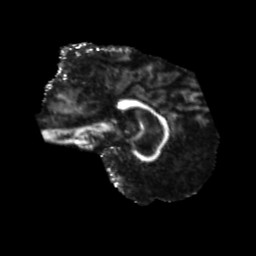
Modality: FA
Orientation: sagittal
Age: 67
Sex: female
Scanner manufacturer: siemens
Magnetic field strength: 3 T
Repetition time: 5.25 s
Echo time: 0.08 s